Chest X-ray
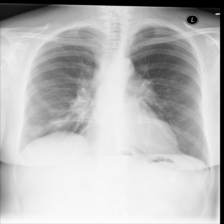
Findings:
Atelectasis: negative
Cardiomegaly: negative
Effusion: negative
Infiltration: negative
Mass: negative
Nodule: positive
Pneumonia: negative
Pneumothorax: negative
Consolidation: negative
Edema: negative
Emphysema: negative
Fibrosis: negative
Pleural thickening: negative
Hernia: negative